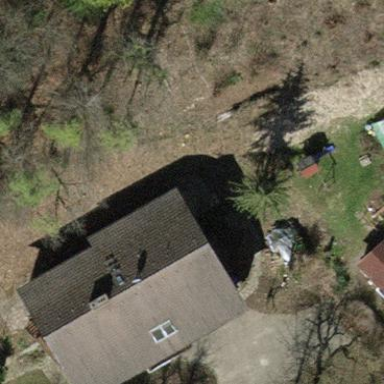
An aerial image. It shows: Simple and straightforward house.